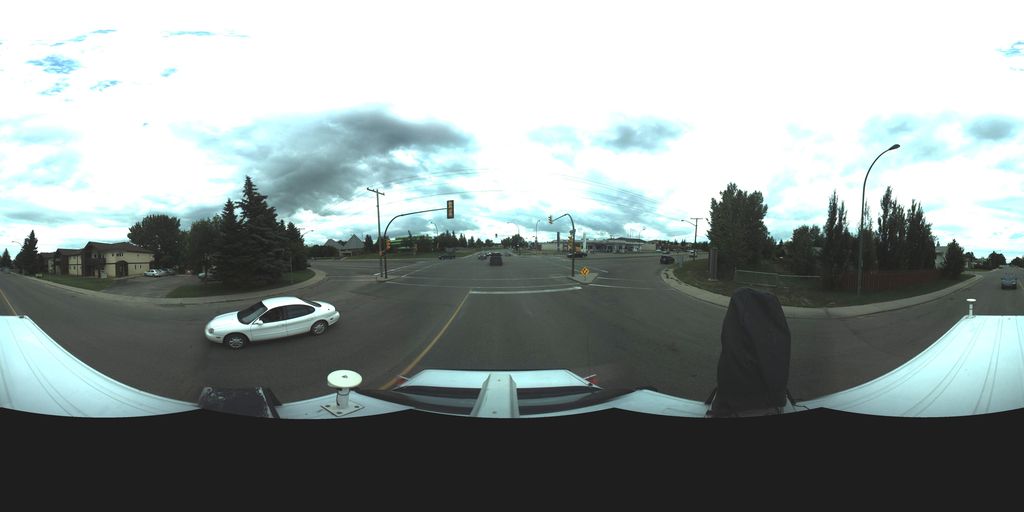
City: saskatoon